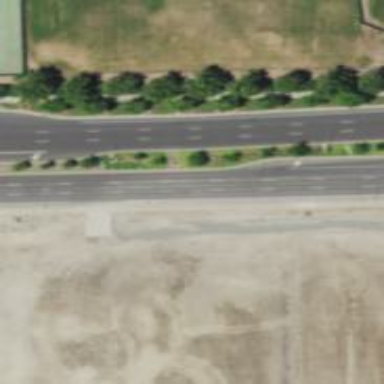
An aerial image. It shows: Secondary road.